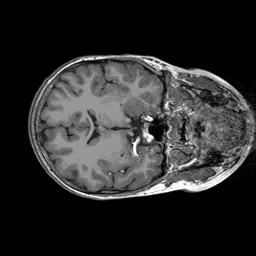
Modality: T1w
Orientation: axial
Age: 9
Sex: male
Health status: ill